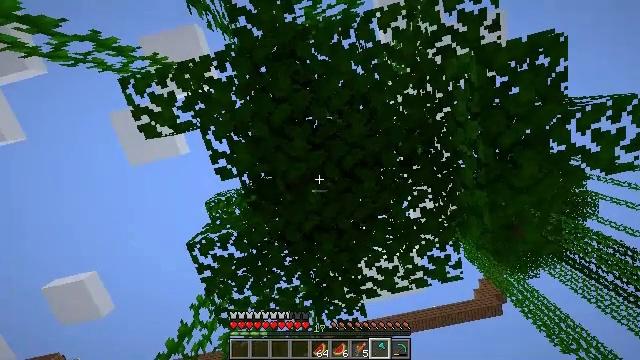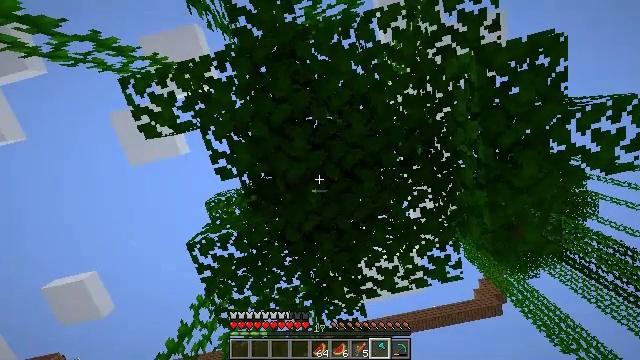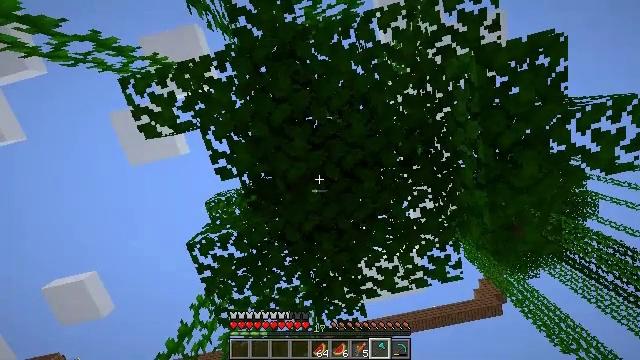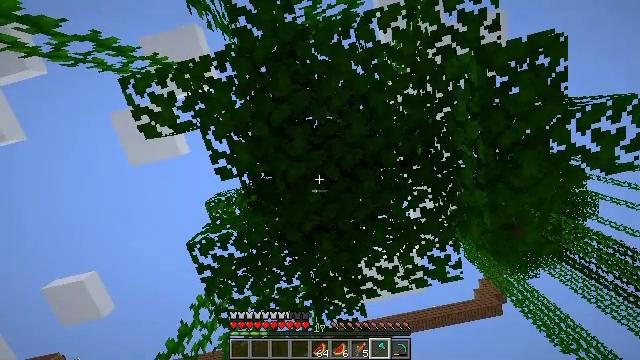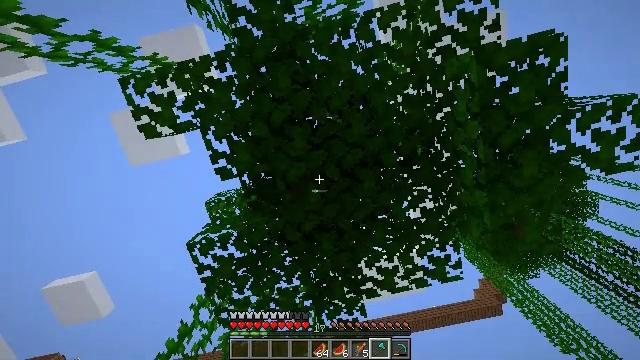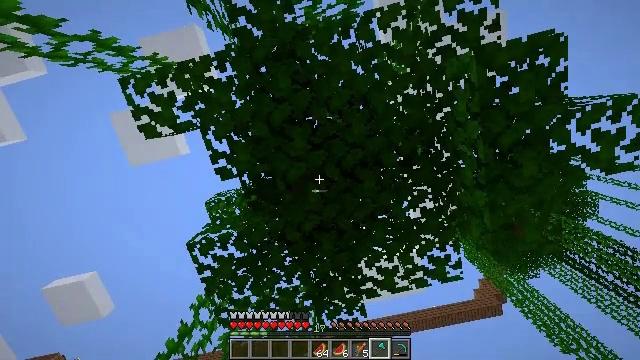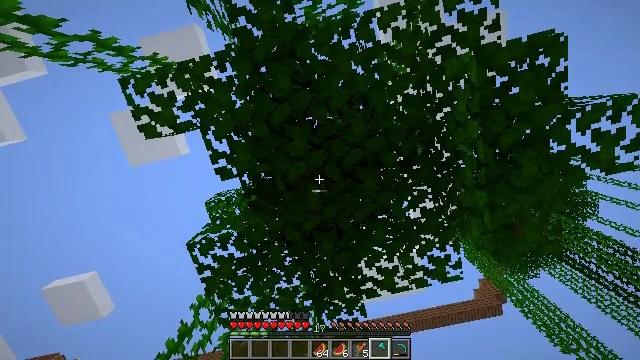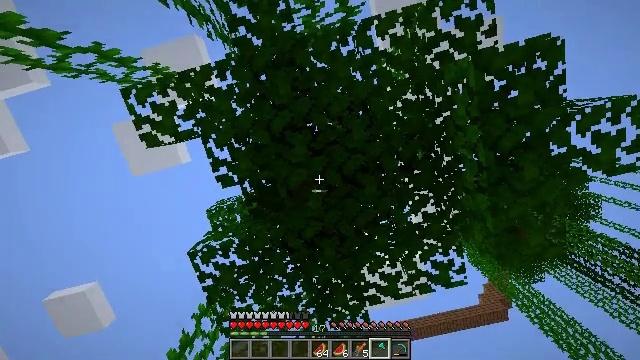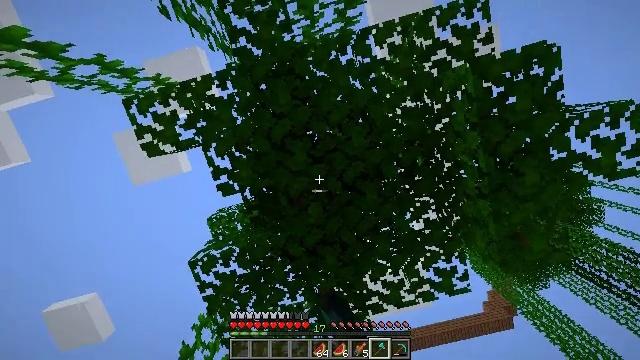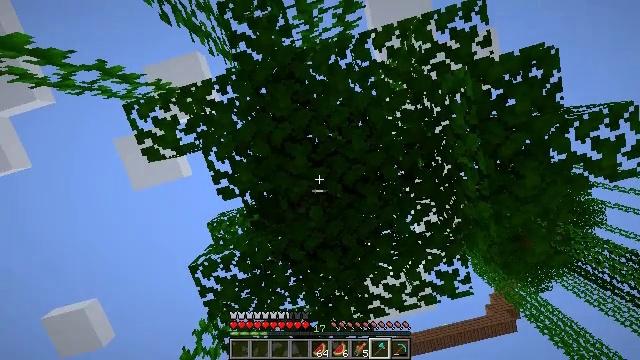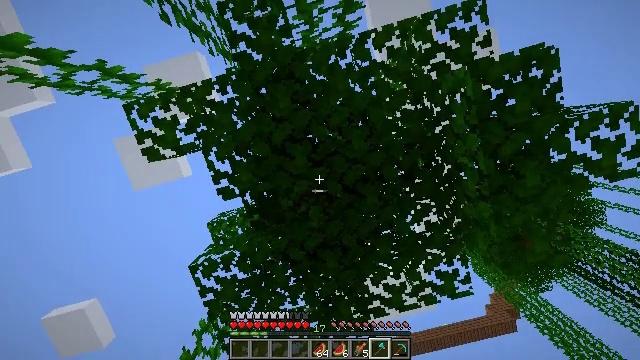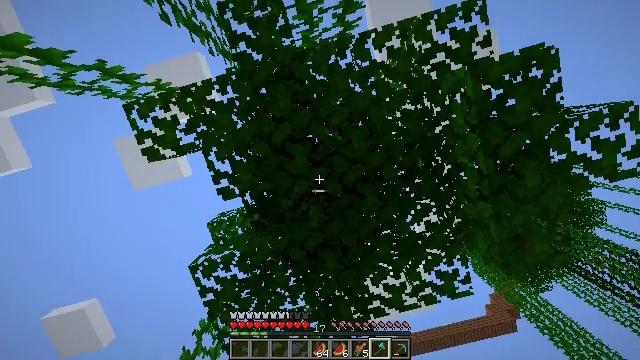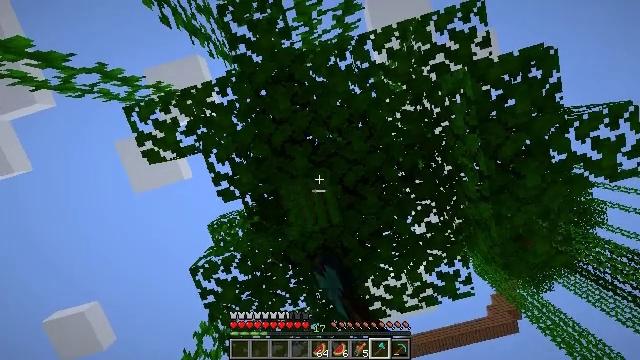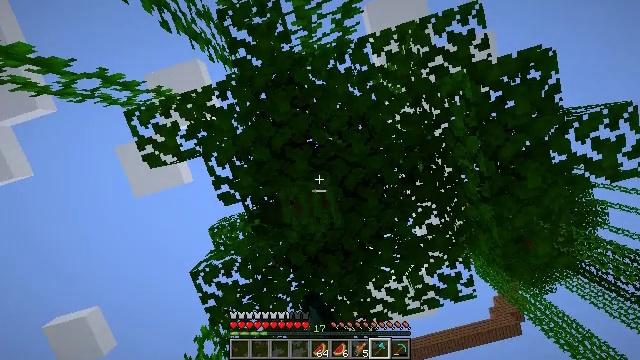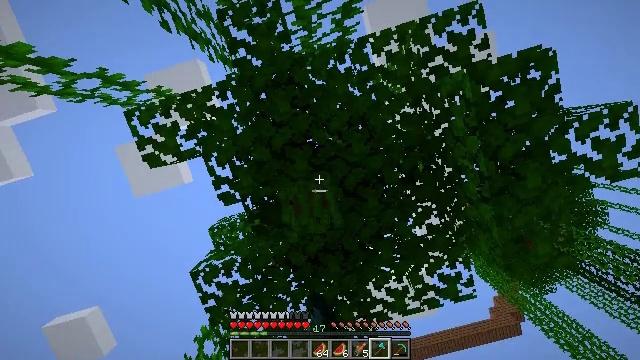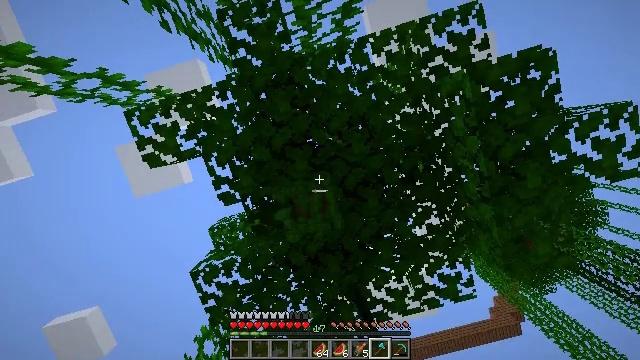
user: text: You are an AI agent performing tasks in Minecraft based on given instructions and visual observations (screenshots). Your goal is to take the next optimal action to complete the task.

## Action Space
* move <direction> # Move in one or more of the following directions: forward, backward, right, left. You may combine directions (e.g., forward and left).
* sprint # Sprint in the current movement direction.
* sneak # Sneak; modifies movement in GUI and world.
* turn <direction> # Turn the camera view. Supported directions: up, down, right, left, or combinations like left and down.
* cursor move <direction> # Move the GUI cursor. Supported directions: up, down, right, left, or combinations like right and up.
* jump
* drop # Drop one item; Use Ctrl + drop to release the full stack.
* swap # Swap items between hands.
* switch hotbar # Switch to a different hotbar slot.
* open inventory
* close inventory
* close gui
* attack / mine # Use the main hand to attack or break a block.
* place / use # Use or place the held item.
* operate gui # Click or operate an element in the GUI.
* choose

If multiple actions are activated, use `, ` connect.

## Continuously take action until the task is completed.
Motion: motion action
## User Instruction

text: Clear the jungle leaves to make way.
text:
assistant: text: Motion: attack / mine
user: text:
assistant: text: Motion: attack / mine
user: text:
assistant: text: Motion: attack / mine
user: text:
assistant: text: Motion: attack / mine
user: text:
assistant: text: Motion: attack / mine
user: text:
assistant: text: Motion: attack / mine
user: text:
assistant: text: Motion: turn up, attack / mine
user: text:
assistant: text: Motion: turn up, attack / mine
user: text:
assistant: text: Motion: attack / mine
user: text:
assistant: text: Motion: attack / mine
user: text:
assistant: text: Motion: attack / mine
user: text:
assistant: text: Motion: attack / mine
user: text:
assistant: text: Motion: attack / mine
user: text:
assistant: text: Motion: attack / mine
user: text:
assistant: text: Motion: attack / mine
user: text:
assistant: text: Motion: attack / mine
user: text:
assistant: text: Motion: attack / mine
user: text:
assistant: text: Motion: attack / mine
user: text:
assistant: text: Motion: attack / mine
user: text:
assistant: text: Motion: attack / mine
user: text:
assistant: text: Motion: attack / mine
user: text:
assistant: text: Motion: turn left and up, attack / mine
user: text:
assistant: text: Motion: attack / mine
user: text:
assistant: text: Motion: attack / mine
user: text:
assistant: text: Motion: attack / mine
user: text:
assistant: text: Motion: attack / mine
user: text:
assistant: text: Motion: attack / mine
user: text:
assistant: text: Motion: attack / mine
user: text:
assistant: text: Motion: attack / mine
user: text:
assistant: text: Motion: attack / mine